Breast ultrasound image
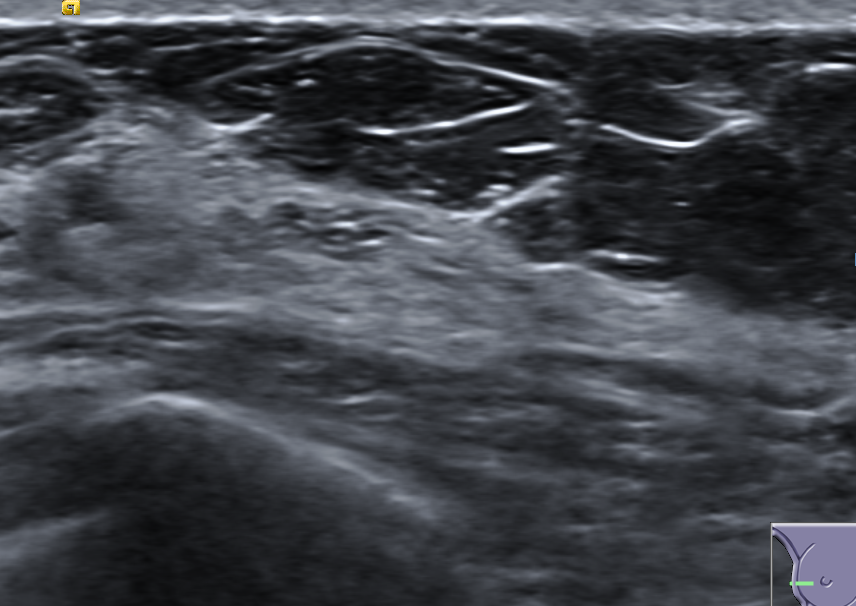
Diagnosis: normal